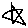
Label: star